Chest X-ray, PA view. Patient: 55 years old, sex M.
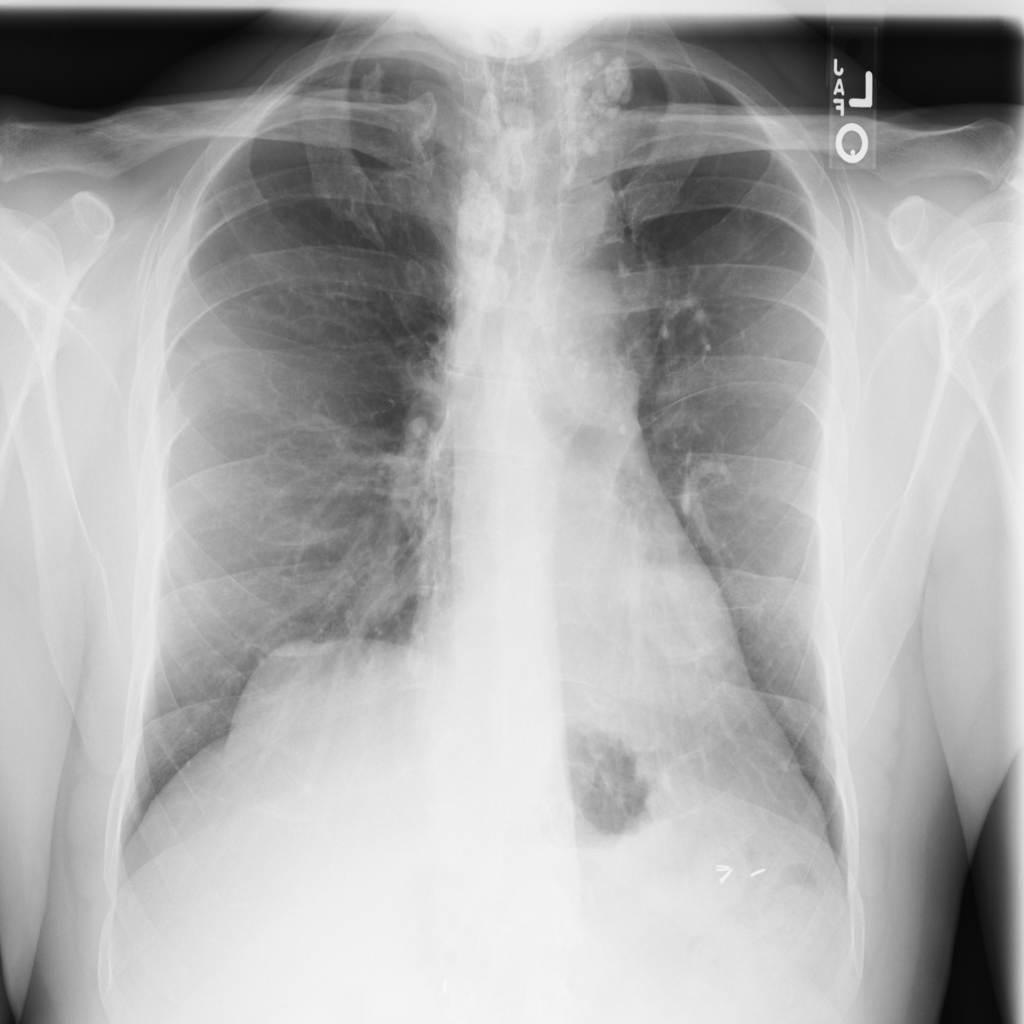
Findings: No Finding